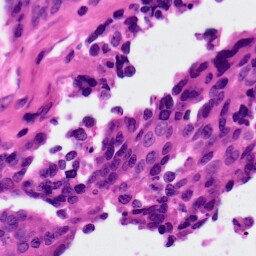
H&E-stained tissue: Ovarian